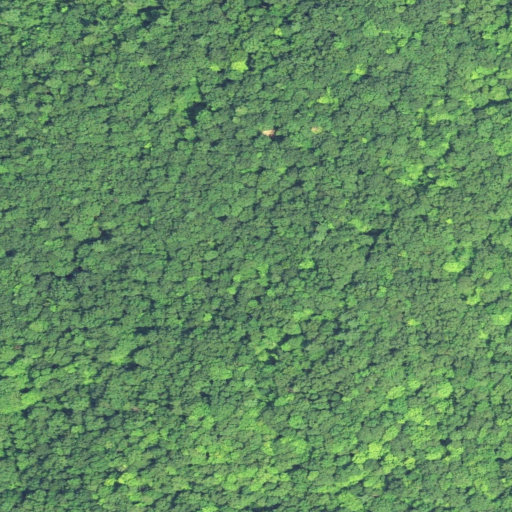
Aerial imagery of mountain in Connecticut named Turkey Hill containing deciduous forest, mixed forest, and evergreen forest